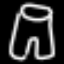
Label: pants